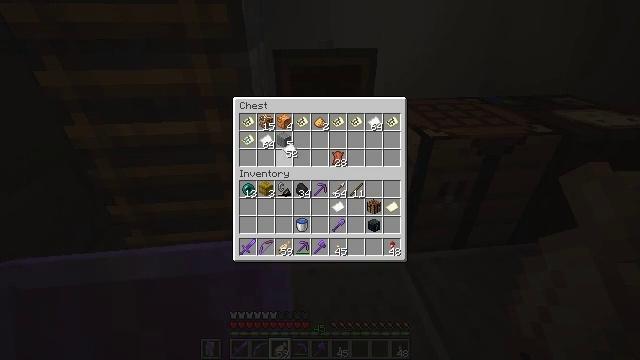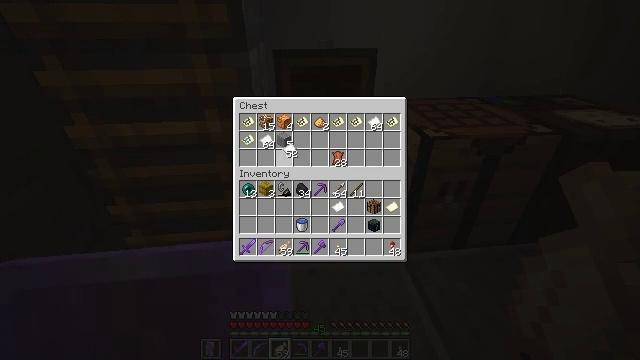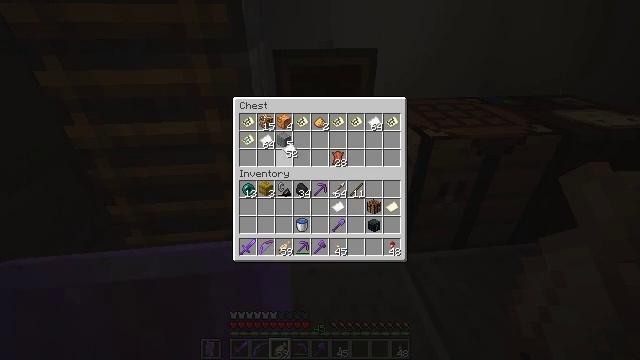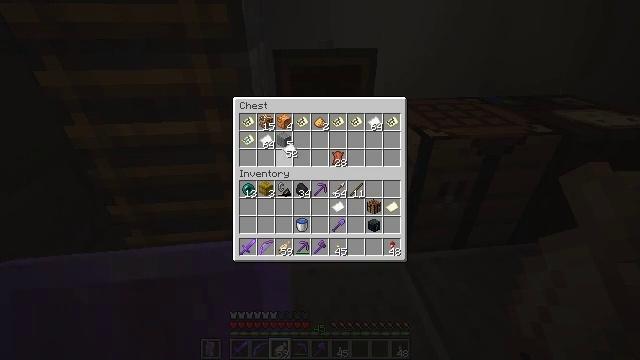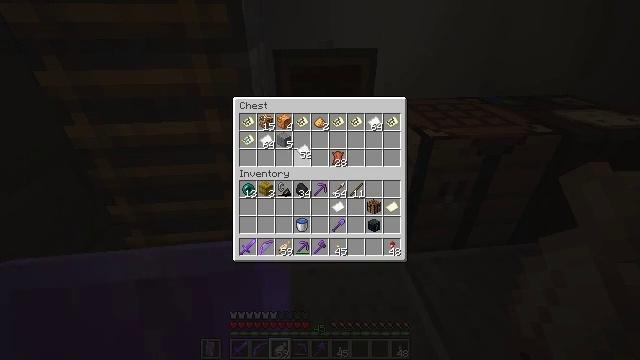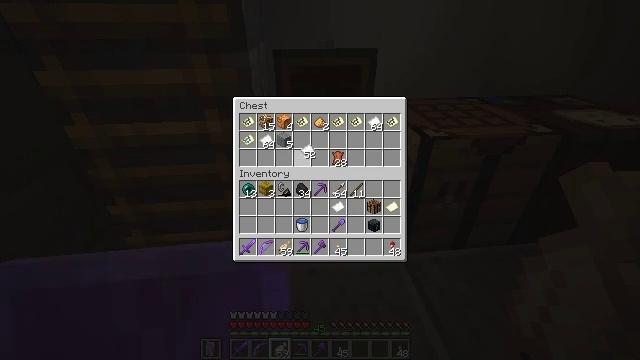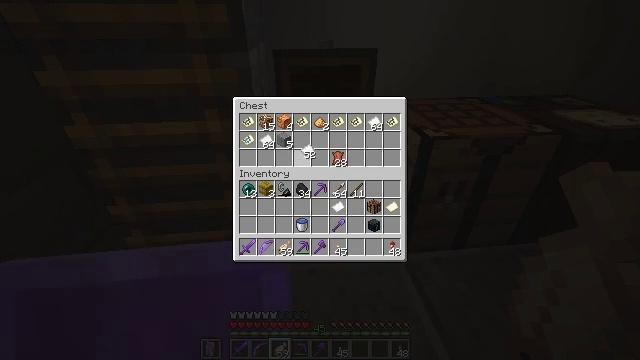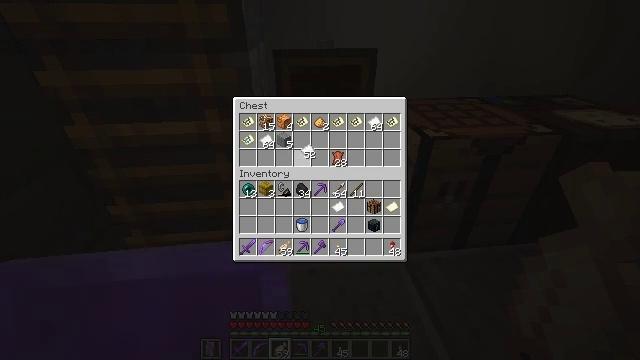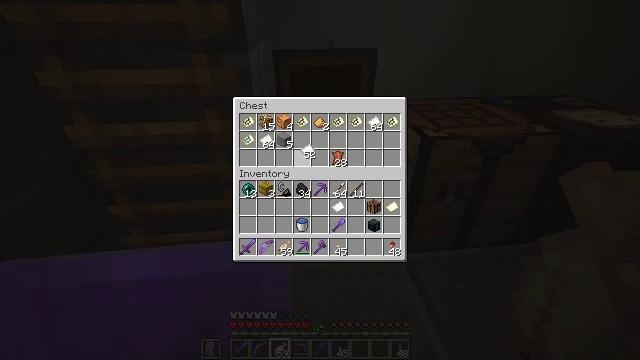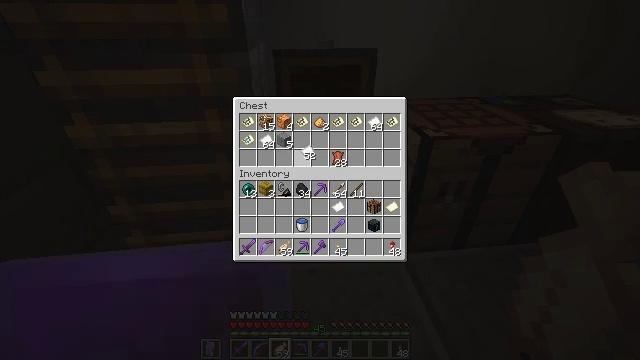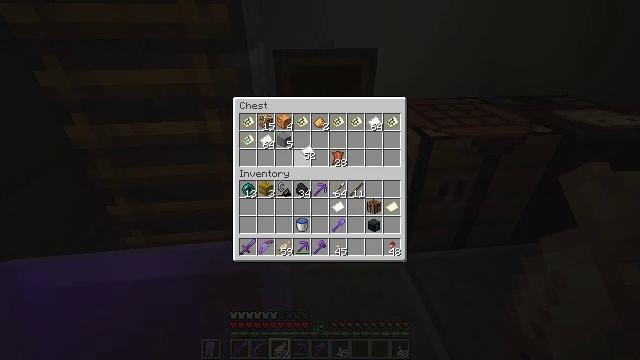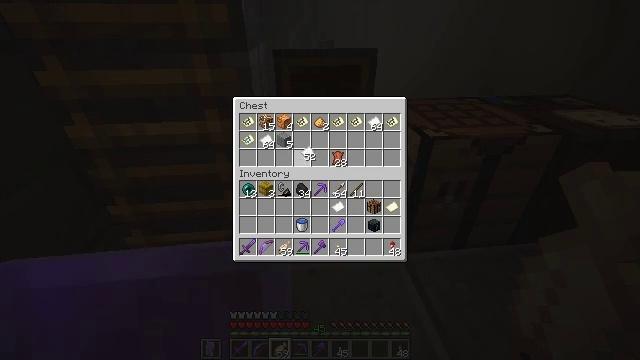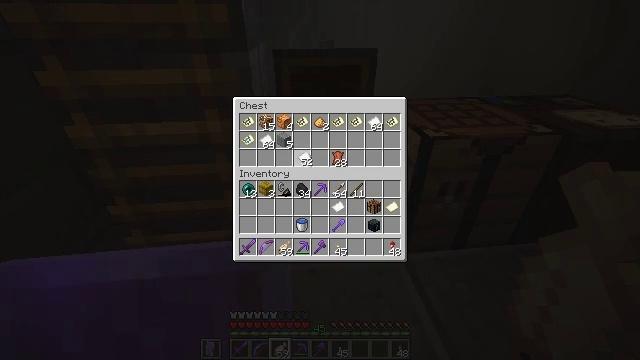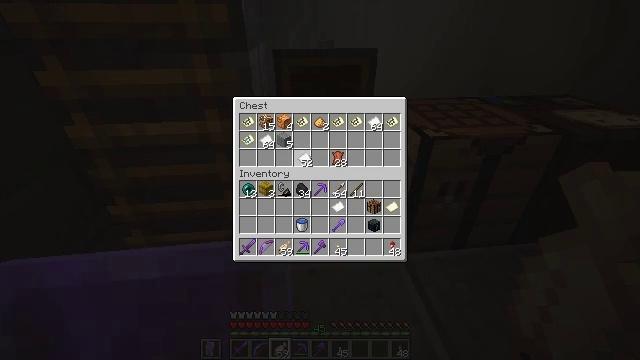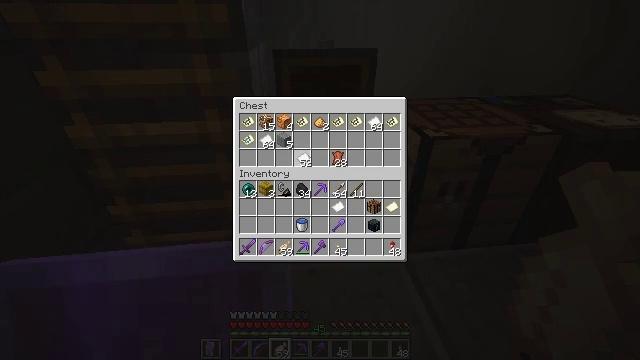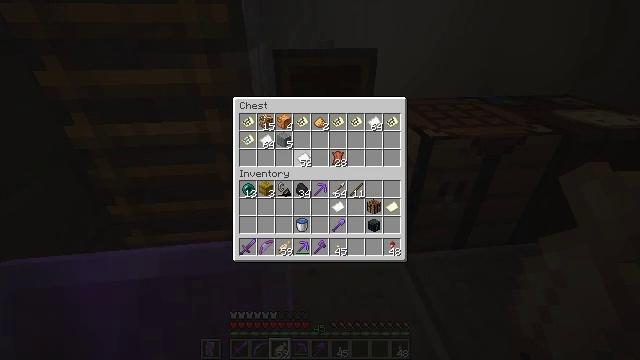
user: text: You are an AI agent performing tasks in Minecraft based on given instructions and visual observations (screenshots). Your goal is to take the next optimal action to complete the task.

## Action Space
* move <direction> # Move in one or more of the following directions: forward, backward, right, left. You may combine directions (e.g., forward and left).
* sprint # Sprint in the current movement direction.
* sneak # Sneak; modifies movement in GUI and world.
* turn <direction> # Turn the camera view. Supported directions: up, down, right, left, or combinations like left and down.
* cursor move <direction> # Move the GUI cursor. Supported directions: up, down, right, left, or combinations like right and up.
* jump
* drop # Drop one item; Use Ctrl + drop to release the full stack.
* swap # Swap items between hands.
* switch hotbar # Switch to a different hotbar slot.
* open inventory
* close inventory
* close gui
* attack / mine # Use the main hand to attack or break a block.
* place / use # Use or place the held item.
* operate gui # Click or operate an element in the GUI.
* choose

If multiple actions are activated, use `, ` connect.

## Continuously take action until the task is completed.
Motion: motion action
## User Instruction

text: Gather the cartography table from its current location.
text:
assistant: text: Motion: no_op
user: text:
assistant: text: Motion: no_op
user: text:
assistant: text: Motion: no_op
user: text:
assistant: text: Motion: turn right
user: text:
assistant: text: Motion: no_op
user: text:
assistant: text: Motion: no_op
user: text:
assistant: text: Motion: no_op
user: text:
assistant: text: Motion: no_op
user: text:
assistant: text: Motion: no_op
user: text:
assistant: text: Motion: no_op
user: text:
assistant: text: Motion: no_op
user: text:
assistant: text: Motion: no_op
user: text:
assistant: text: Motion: no_op
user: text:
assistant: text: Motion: no_op
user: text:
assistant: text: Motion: no_op
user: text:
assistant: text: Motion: no_op
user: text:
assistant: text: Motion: no_op
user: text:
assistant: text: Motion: no_op
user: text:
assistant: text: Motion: no_op
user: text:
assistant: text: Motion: attack / mine
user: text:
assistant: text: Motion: attack / mine
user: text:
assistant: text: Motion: no_op
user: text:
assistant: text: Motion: no_op
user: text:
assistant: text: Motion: no_op
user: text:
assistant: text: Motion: no_op
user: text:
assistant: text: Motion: no_op
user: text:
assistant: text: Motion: no_op
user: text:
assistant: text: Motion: no_op
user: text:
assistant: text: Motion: no_op
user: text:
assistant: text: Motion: no_op